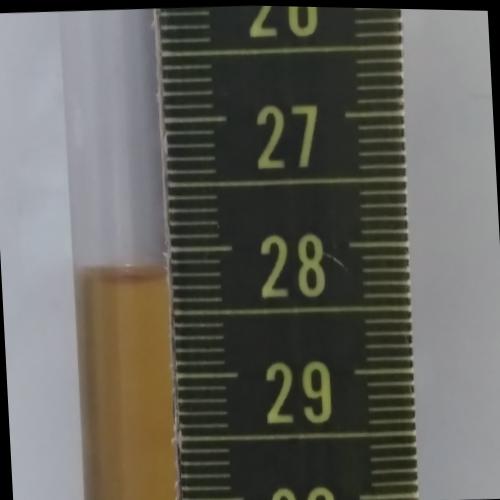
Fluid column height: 28.2 cm